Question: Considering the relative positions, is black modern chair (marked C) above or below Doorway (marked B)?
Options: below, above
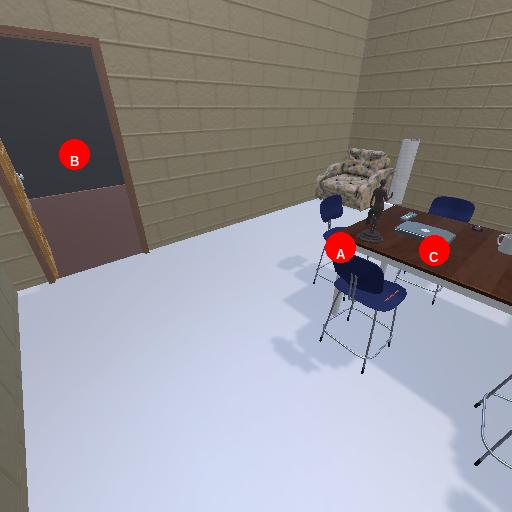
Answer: below